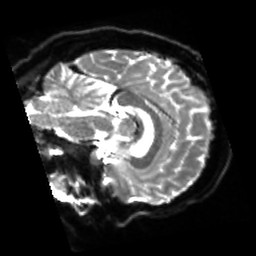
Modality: sbref
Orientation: sagittal
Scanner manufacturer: siemens
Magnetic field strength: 3 T
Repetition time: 4 s
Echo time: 0.0594 s